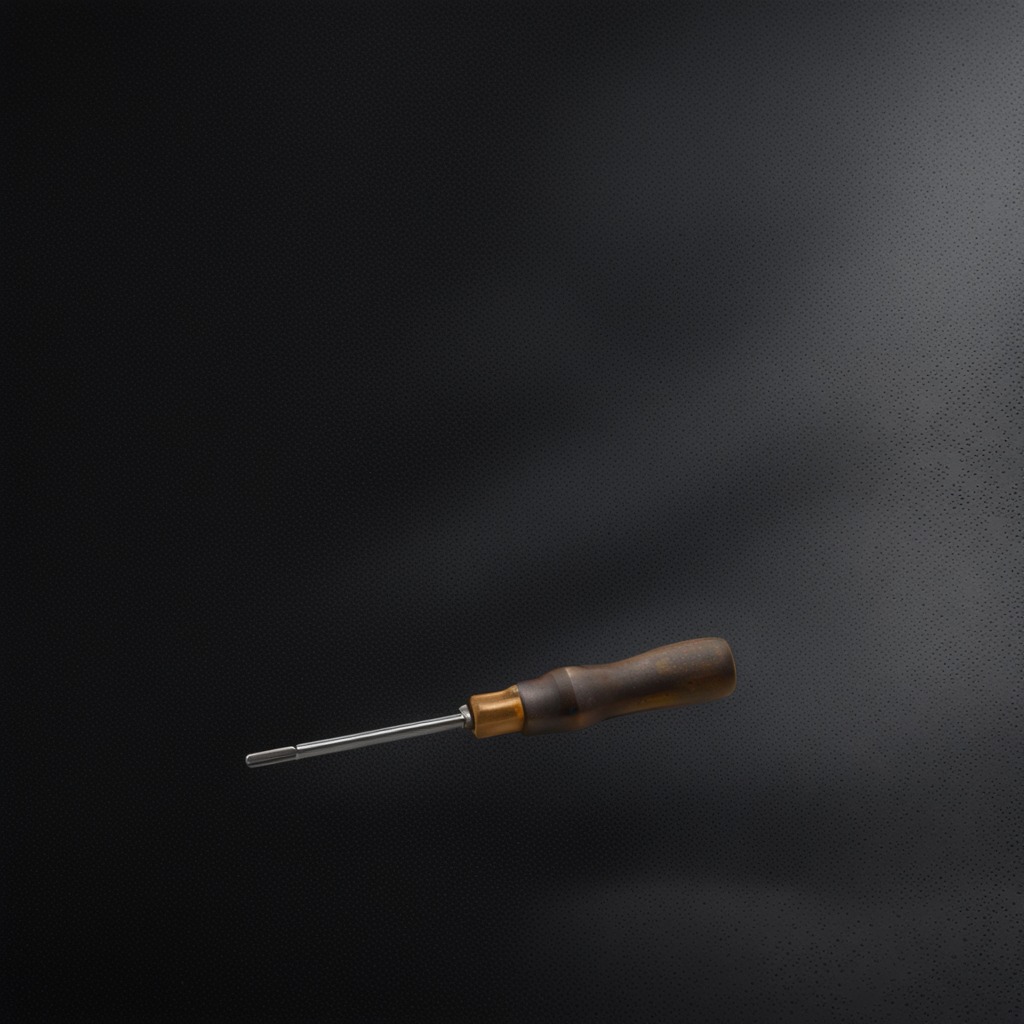
A screwdriver lies on the granite tabletop inside a workshop at night.